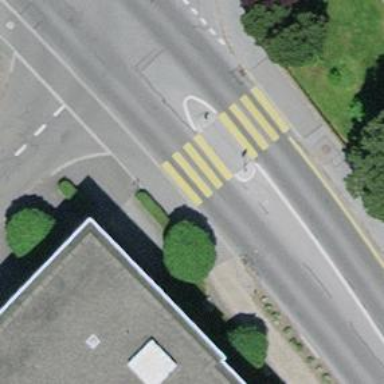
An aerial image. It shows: Uncontrolled zebra crossing on the road.